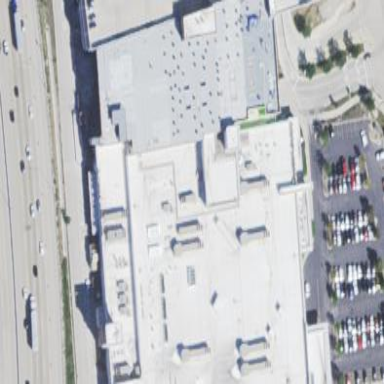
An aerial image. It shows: Commercial building housing casino.